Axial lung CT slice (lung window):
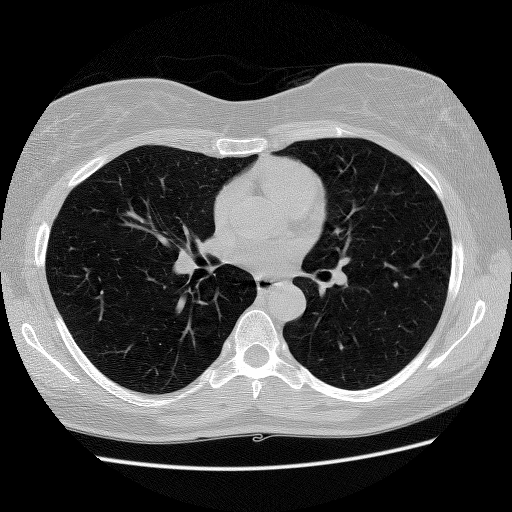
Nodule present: no